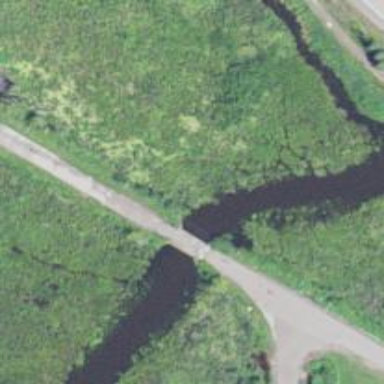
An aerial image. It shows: Unclassified road with asphalt surface running over bridge.